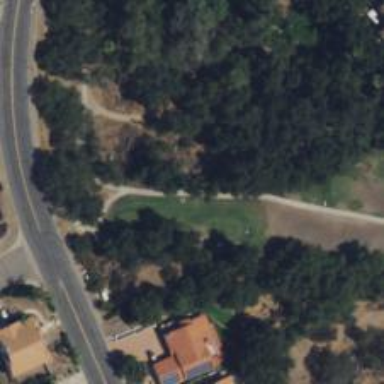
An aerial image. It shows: Footway along golf cart path.